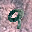
Label: 9